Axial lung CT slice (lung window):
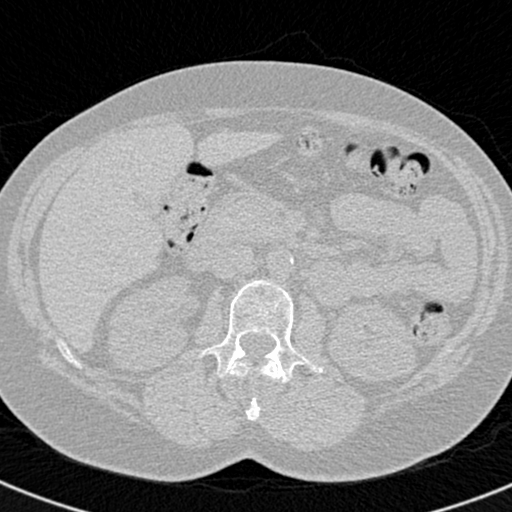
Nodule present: no